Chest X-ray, PA view. Patient: 58 years old, sex M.
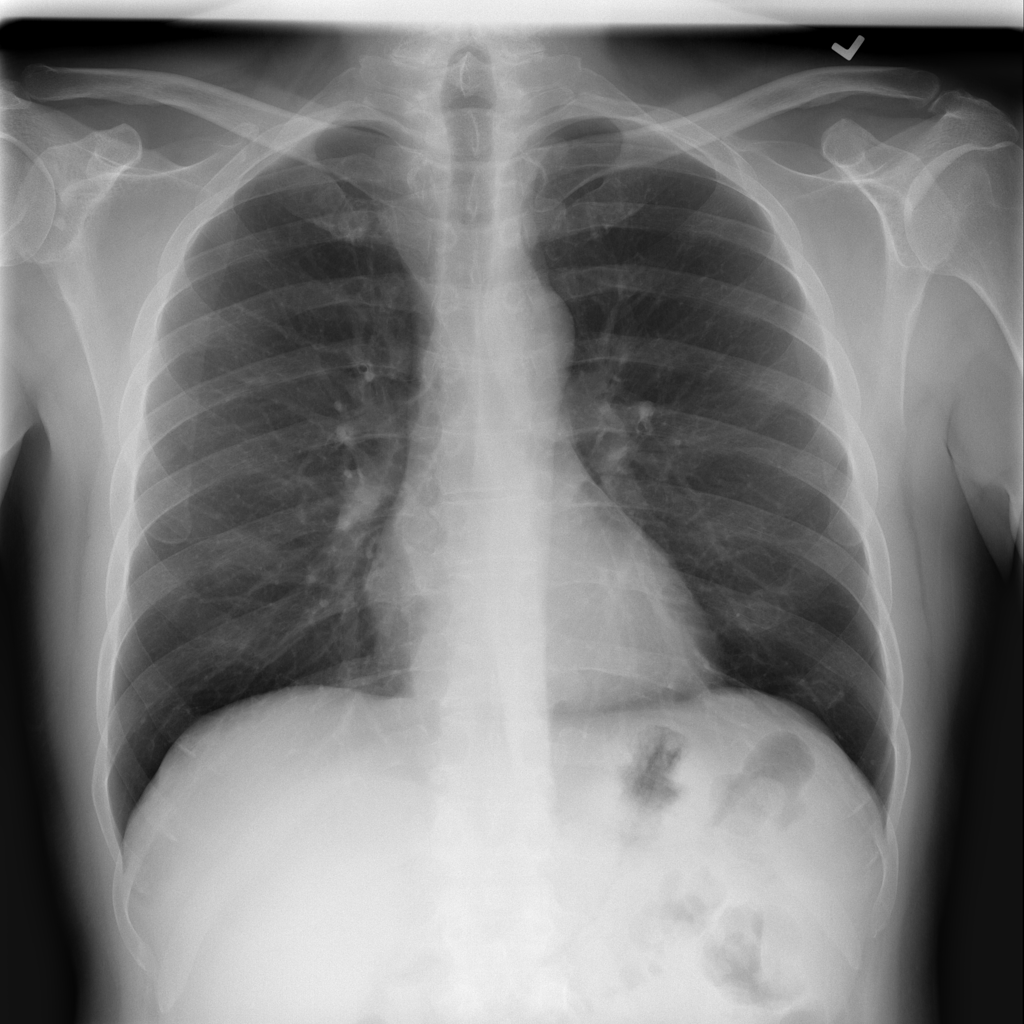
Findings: No Finding